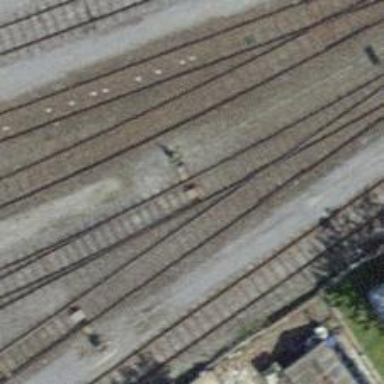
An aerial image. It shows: Railway yard with single rail track. The electrified track has contact line for power supply.